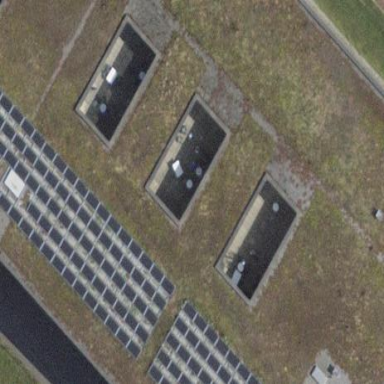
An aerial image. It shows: Solar power generator with photovoltaic panels.